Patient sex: F
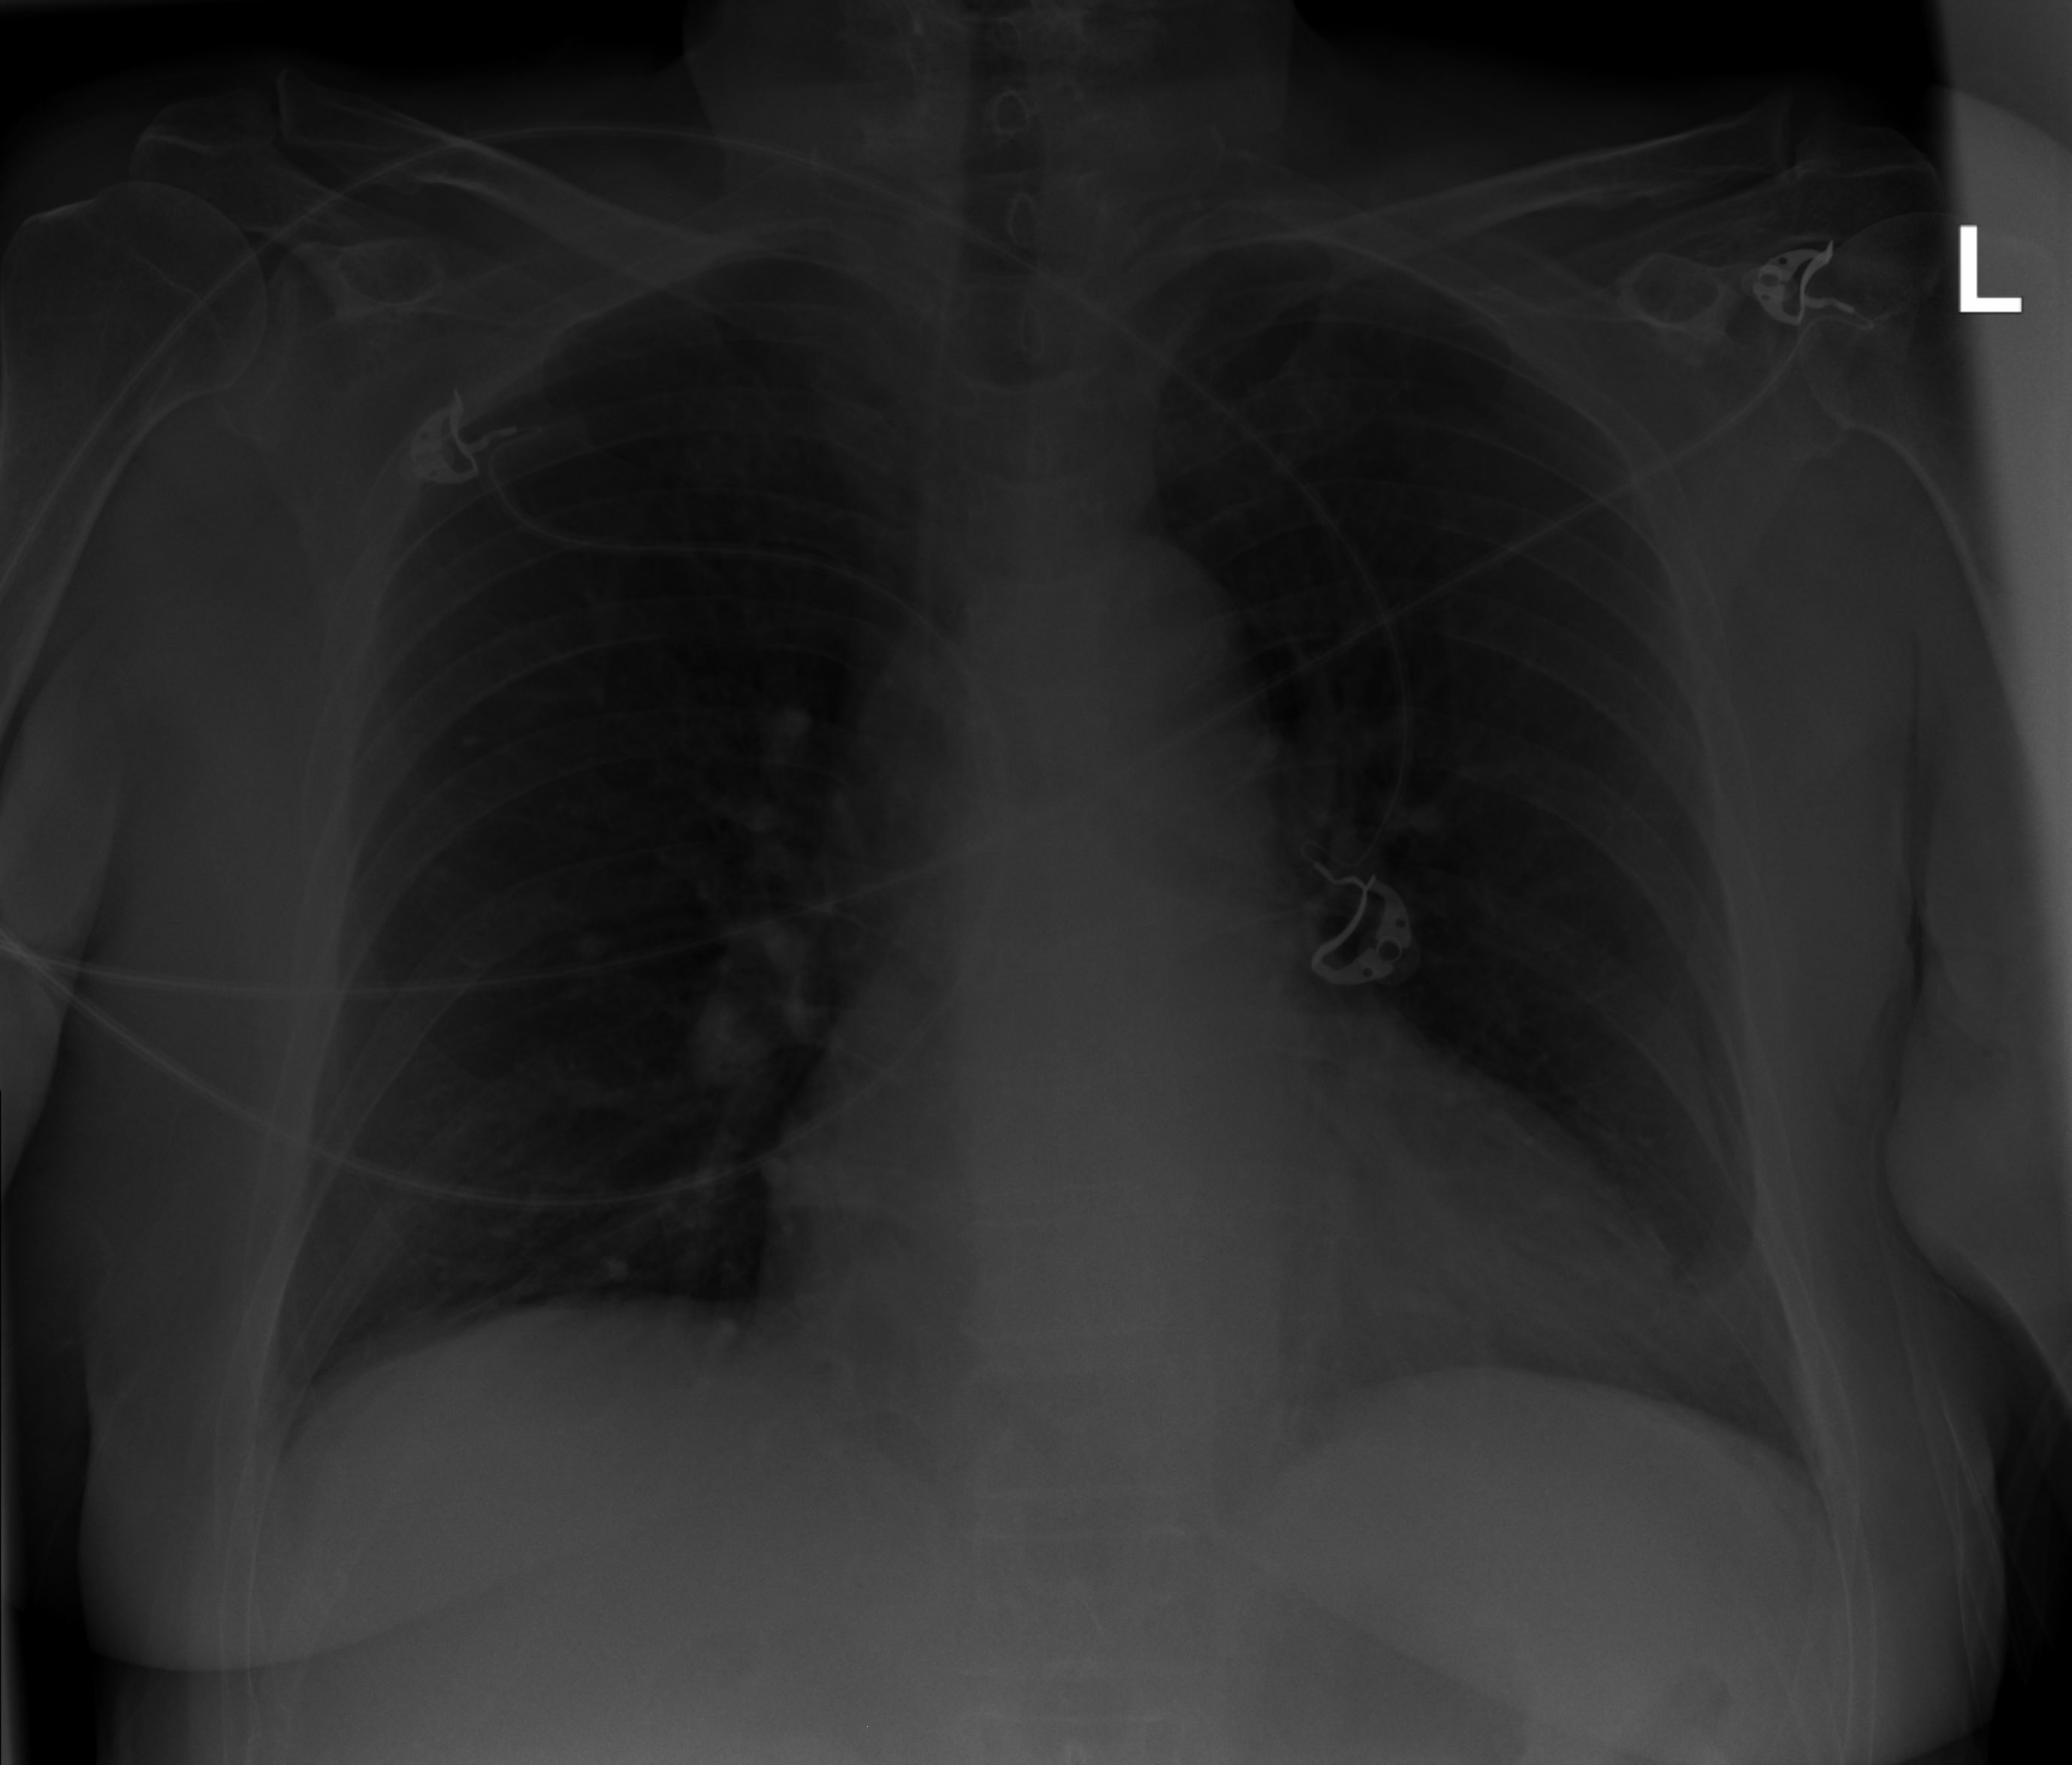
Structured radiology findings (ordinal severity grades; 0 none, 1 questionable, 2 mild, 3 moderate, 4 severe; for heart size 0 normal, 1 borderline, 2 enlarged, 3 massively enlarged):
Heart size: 2
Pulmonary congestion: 0
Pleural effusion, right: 0
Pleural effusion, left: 0
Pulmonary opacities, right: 0
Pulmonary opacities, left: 0
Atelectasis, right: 2
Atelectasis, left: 1